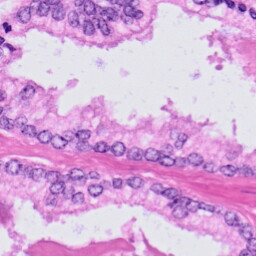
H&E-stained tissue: Prostate